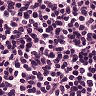
Metastatic tissue present: no